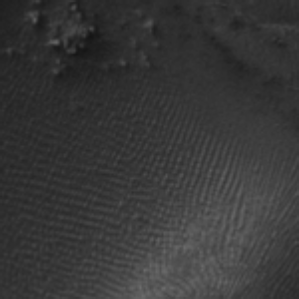
Label: frost